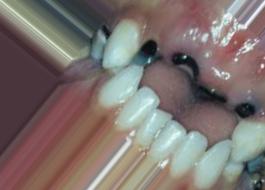
Condition: Caries